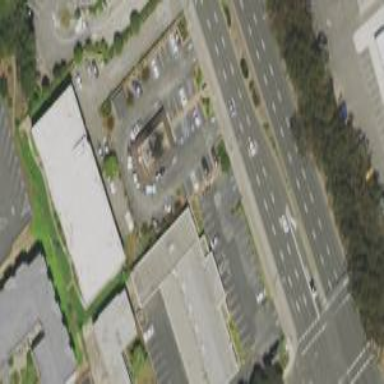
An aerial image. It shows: Building with furniture shop.